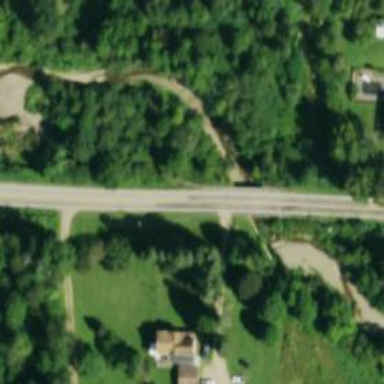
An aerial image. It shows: Residential road with bridge.